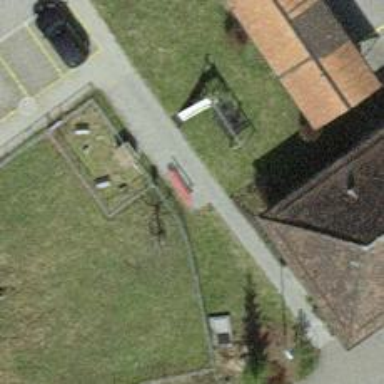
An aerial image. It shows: Bench.